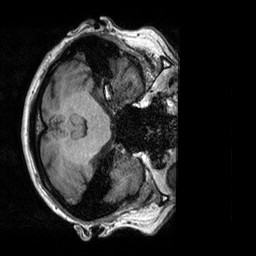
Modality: T1w
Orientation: axial
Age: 65
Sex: female
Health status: healthy
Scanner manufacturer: siemens
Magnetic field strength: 3 T
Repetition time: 2.3 s
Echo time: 0.00303 s